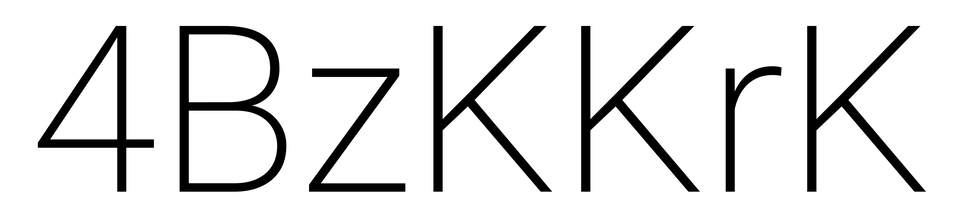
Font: Roboto_ExtraLight